Interaction volume radius: 5 \u00c5
Interaction volume height: 15 \u00c5
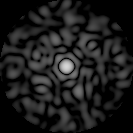
Disorder parameter: 0.821